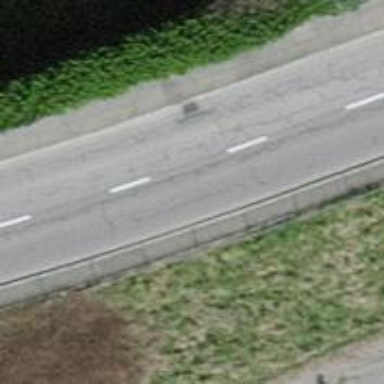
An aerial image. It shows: Asphalt sidewalk along the footway.